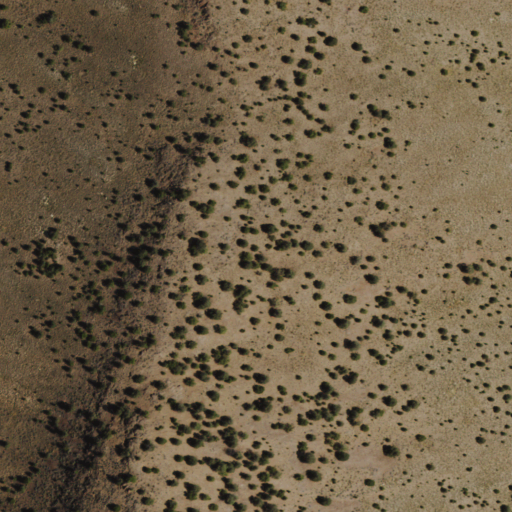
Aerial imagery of mountain in Nevada named Red Pepper Butte containing only shrub